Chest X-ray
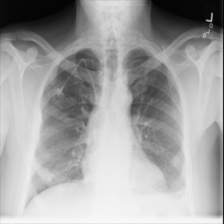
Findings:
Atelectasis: negative
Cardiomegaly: negative
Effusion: positive
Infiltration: negative
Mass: negative
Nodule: negative
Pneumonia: negative
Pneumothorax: negative
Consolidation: negative
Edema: negative
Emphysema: negative
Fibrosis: negative
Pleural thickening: negative
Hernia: negative